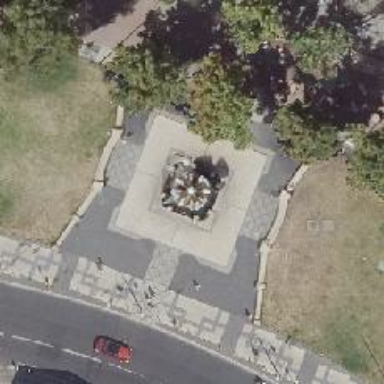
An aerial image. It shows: Fountain.